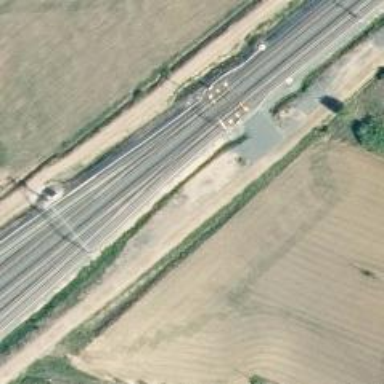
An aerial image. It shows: Siding railway line with electrified contact line for the trains.